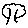
Label: tree